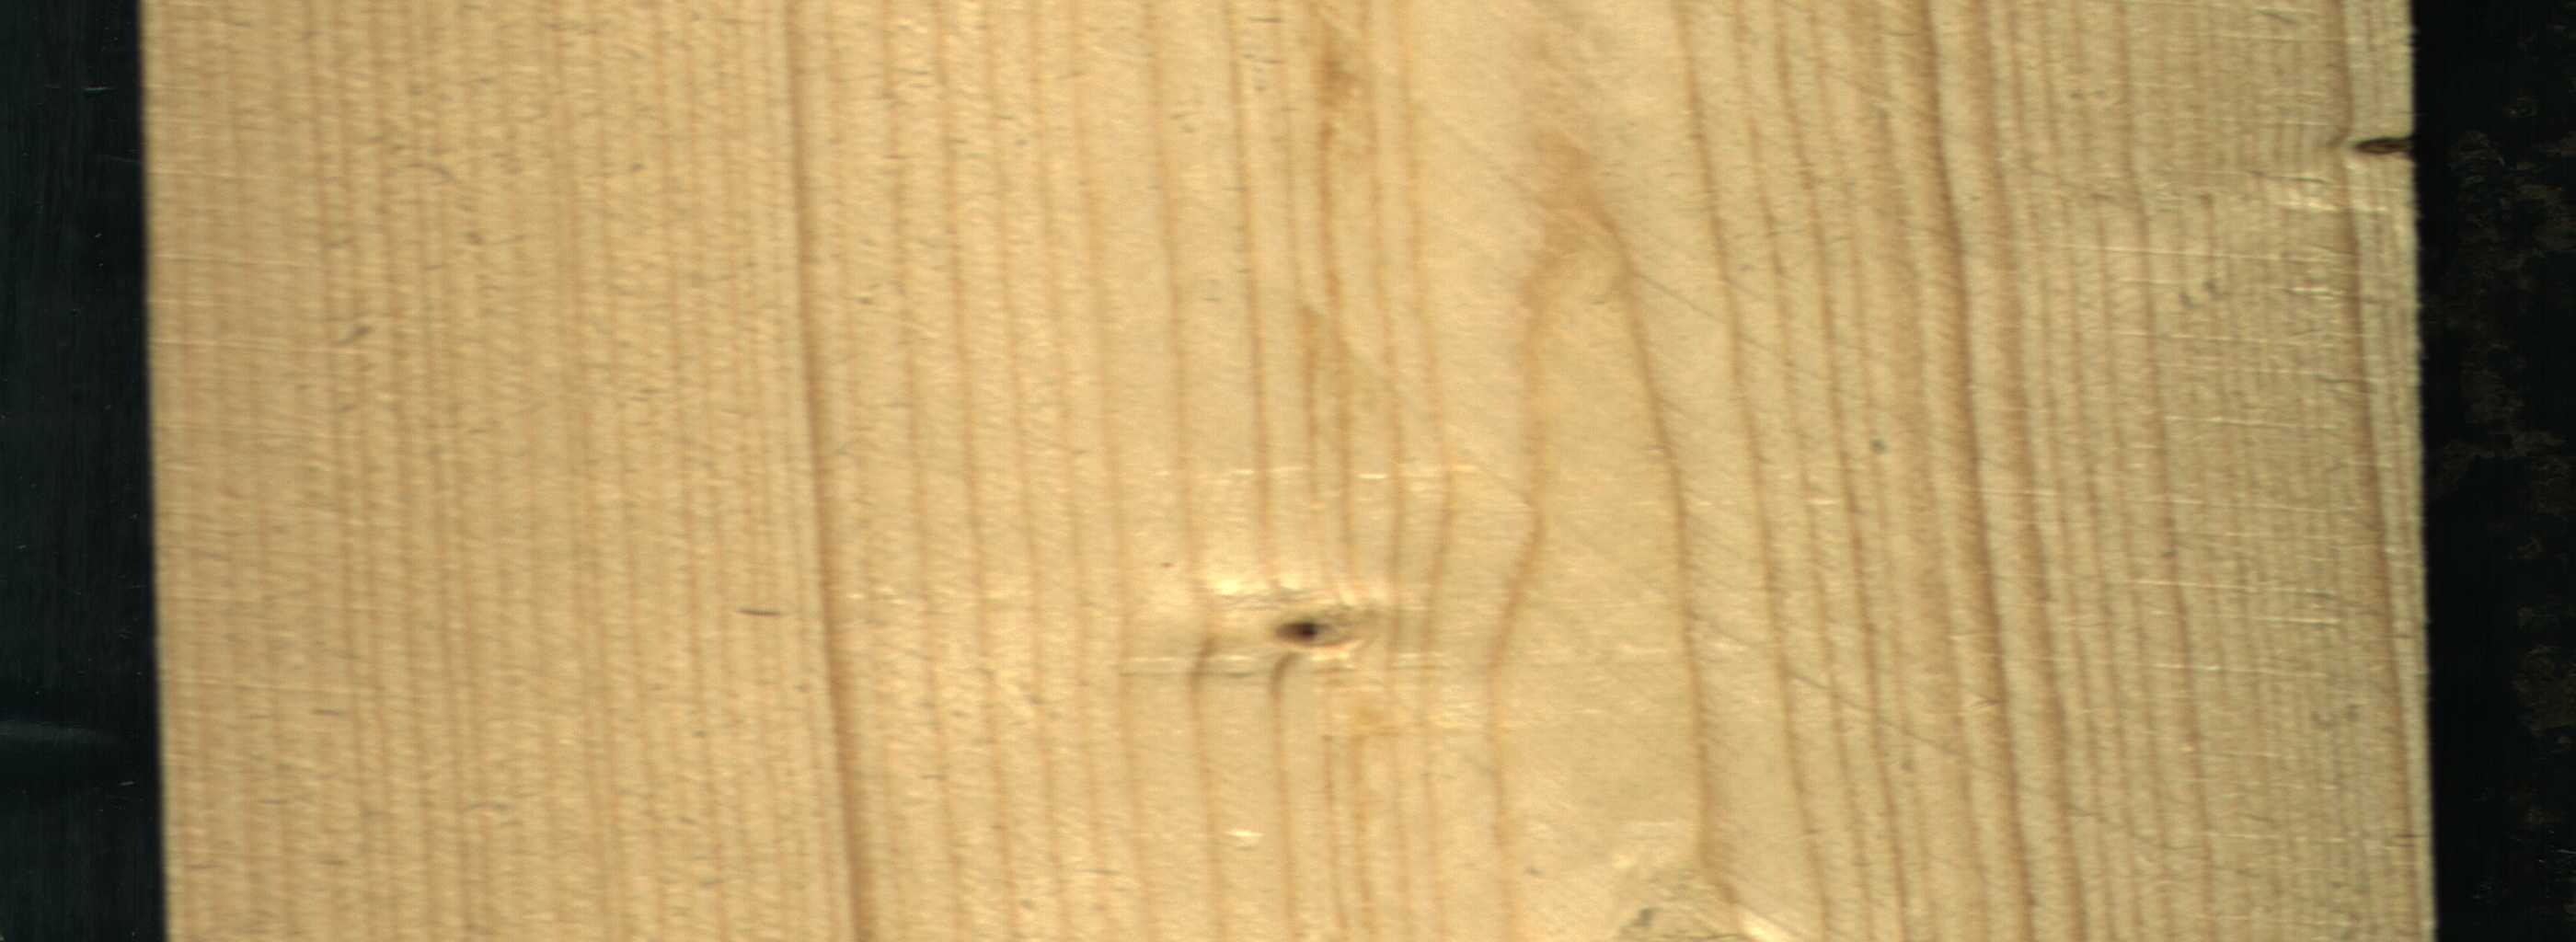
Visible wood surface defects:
Dead_Knot
Dead_Knot